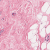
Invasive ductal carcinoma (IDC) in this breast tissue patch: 0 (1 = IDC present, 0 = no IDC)